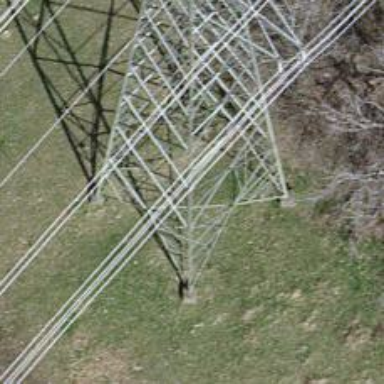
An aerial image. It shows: Towering power structure.